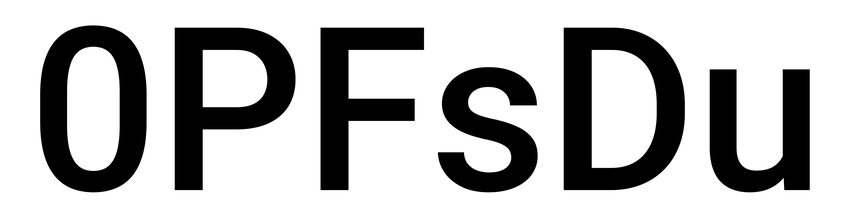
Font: Roboto_Medium